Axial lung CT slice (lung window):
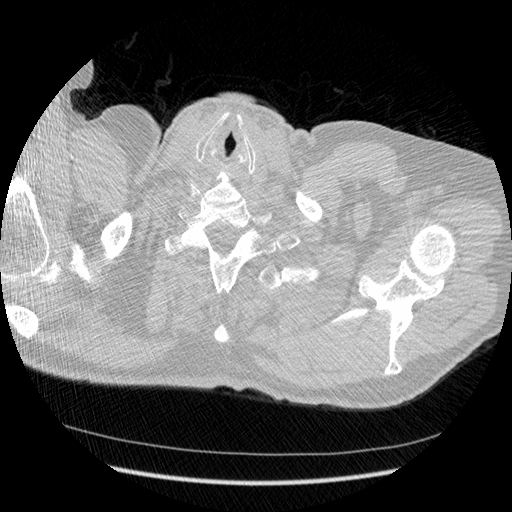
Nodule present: no